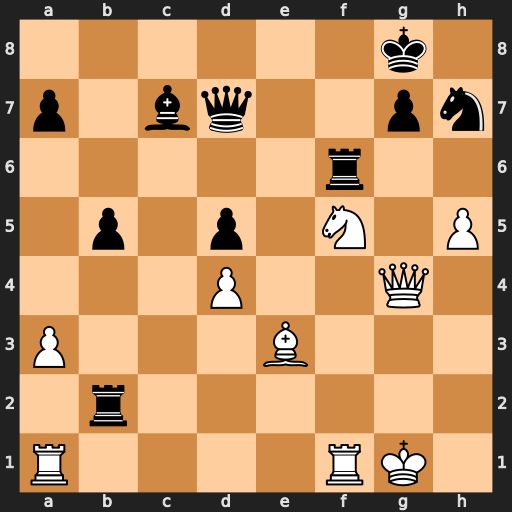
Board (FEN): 6k1/p1bq2pn/5r2/1p1p1N1P/3P2Q1/P3B3/1r6/R4RK1
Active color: w
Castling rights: -
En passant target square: -
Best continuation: Nh6+ Rxh6 Qxd7